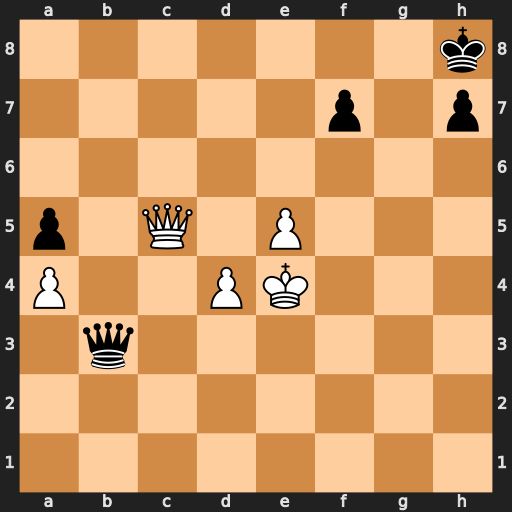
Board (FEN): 7k/5p1p/8/p1Q1P3/P2PK3/1q6/8/8
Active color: w
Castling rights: -
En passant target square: -
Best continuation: Qf8#